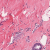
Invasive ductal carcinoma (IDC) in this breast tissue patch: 0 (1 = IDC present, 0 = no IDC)